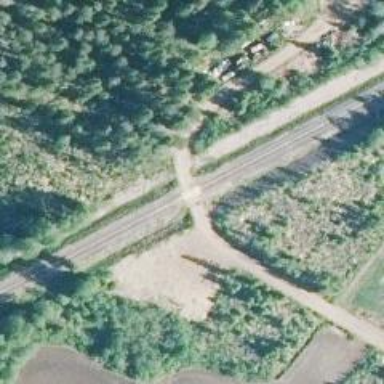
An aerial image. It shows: Level crossing with saltire marking.